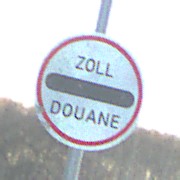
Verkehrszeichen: Zollstelle
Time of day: SunriseSunset
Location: Outdoor (Nature)
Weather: Clear
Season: Winter
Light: Natural